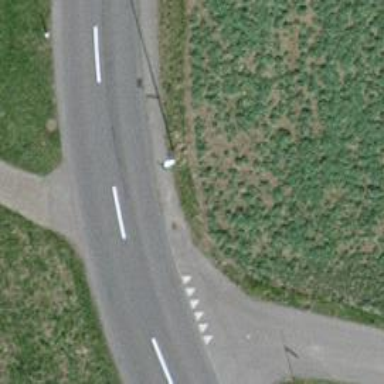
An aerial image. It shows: Kerb barrier.